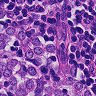
Metastatic tissue present: yes